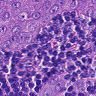
Metastatic tissue present: yes